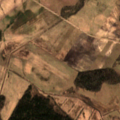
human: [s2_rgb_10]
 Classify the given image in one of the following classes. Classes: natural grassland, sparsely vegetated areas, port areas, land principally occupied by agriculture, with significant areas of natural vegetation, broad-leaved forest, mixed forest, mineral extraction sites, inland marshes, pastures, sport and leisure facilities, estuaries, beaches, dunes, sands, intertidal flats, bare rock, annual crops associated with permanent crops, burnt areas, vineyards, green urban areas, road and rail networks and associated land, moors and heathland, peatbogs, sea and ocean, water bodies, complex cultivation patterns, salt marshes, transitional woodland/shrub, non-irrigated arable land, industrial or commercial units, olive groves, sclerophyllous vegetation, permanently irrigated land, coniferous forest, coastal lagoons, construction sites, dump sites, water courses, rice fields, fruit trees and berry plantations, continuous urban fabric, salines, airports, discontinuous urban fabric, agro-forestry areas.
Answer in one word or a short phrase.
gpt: non-irrigated arable land, pastures, complex cultivation patterns, land principally occupied by agriculture, with significant areas of natural vegetation, mixed forest, transitional woodland/shrub